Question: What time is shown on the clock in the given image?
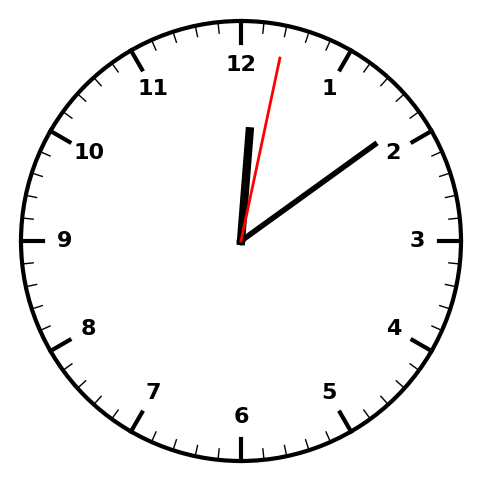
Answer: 12:09:02